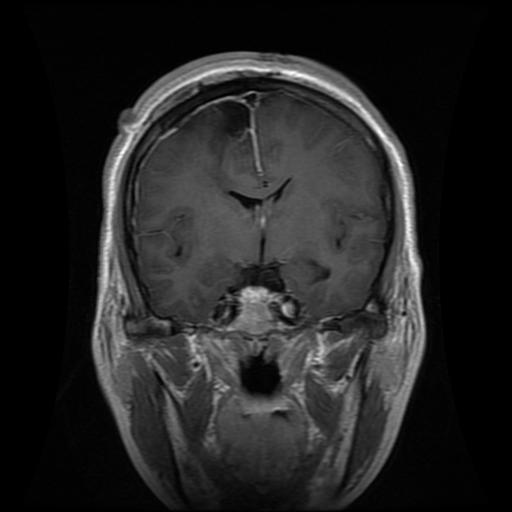
Label: glioma